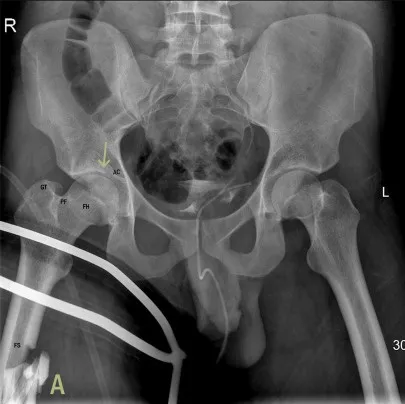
Pre-op AP pelvis, and ,femur X-rays demonstrating the absence of AVN at the femoral head at the time of initial injury.
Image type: radiology (x_ray)